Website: bh-photo
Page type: cross-sells
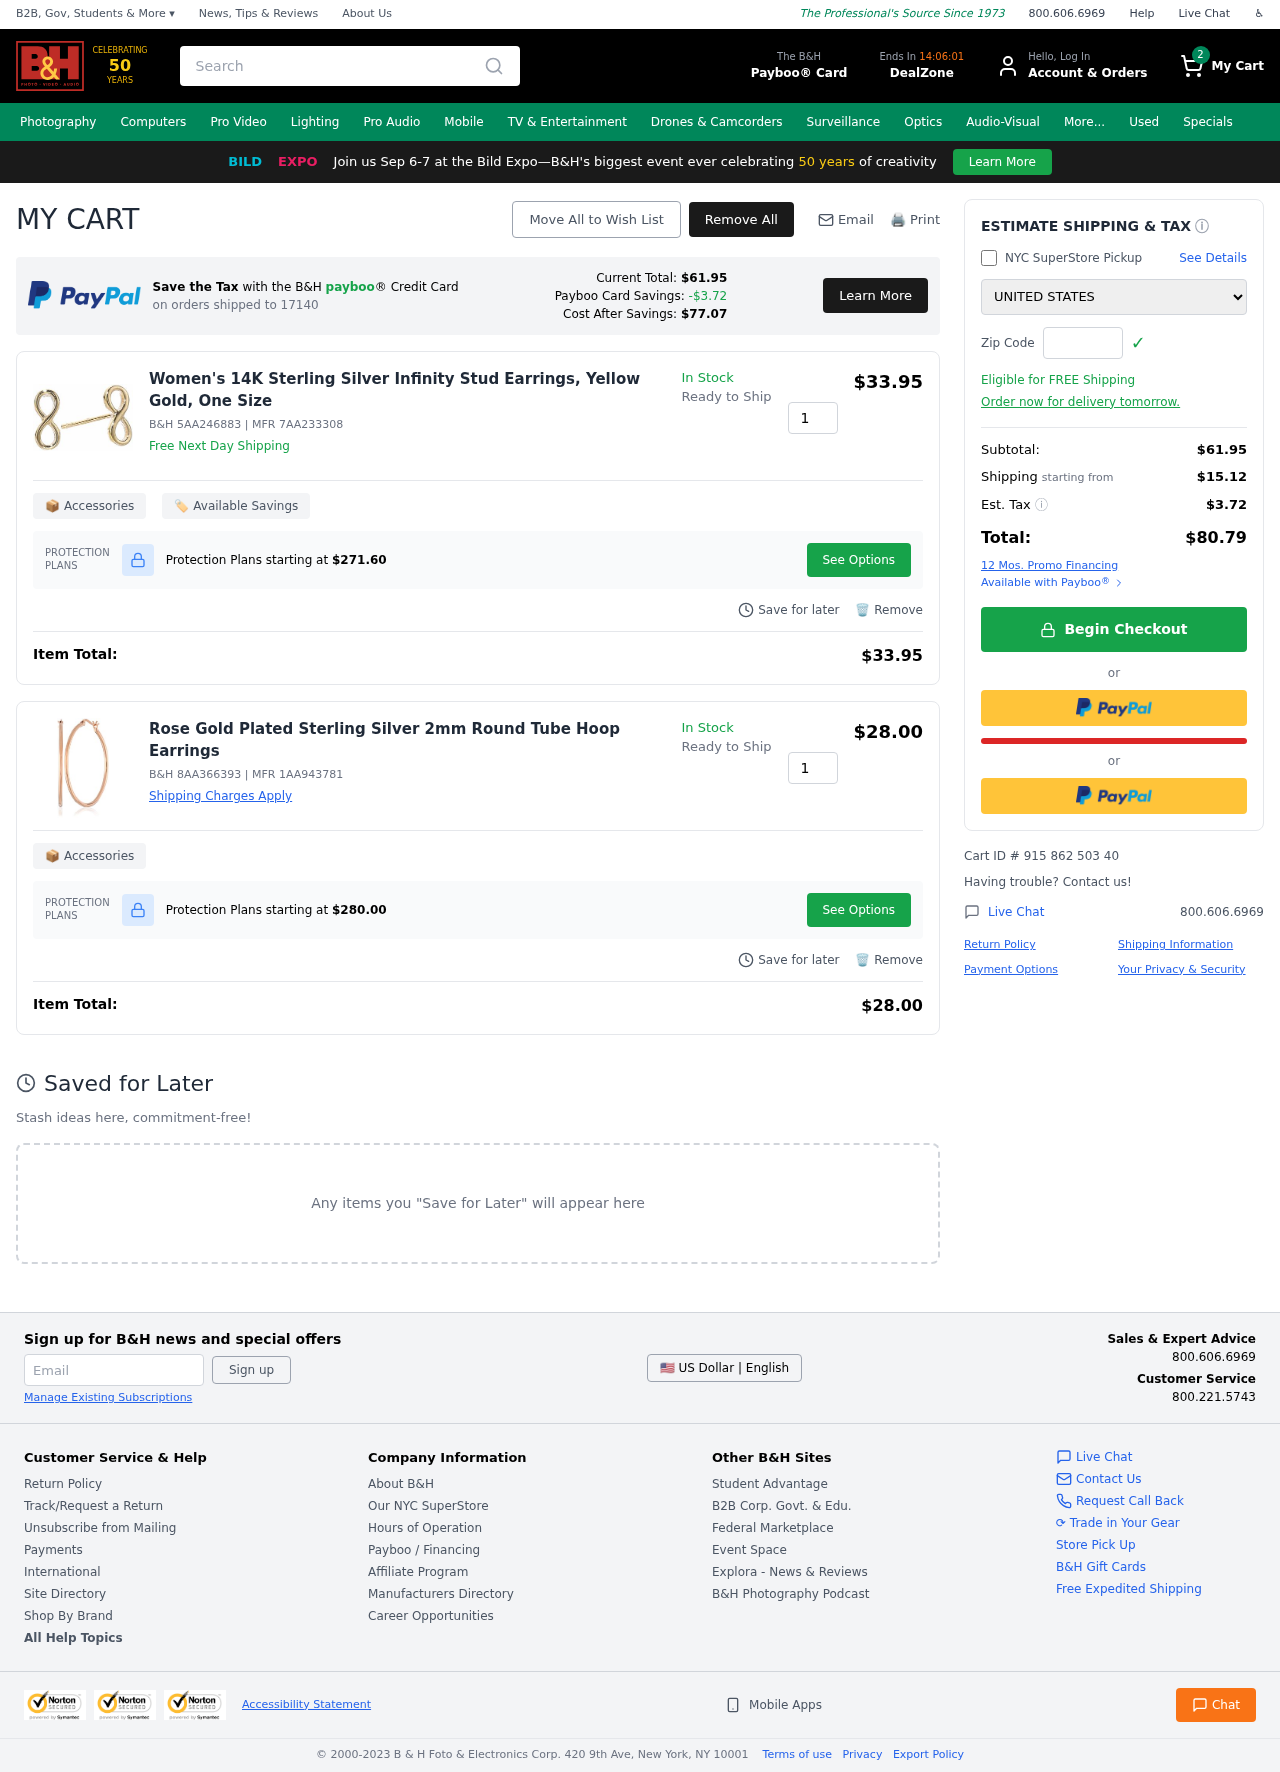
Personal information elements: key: PII_COUNTRY
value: United States
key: PII_POSTCODE
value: on orders shipped to 17140
Product elements: key: PRODUCT1_NAME
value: Women's 14K Sterling Silver Infinity Stud Earrings, Yellow Gold, One Size
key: PRODUCT1_PRICE
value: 33.95
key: PRODUCT1_QUANTITY
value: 1
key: PRODUCT2_NAME
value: Rose Gold Plated Sterling Silver 2mm Round Tube Hoop Earrings
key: PRODUCT2_PRICE
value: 28
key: PRODUCT2_QUANTITY
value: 1
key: PRODUCT1_SKU
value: B&H 5AA246883
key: PRODUCT1_MFR
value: MFR 7AA233308
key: PRODUCT1_PROTECTION_PRICE
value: $271.60
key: PRODUCT1_ITEM_TOTAL
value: $33.95
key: PRODUCT2_SKU
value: B&H 8AA366393
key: PRODUCT2_MFR
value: MFR 1AA943781
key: PRODUCT2_PROTECTION_PRICE
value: $280.00
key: PRODUCT2_ITEM_TOTAL
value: $28.00
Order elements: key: ORDER_NUM_ITEMS
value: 2
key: PAYBOO_CURRENT_TOTAL
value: $61.95
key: ORDER_SUBTOTAL
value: $61.95
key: ORDER_SHIPPING_COST
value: $15.12
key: ORDER_TAX
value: $3.72
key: ORDER_TOTAL
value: $80.79
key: ORDER_ID
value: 915 862 503 40
Search elements: key: HEADER_SEARCH
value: Search
Other elements: key: PAYBOO_SAVINGS
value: -$3.72
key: PAYBOO_COST_AFTER_SAVINGS
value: $77.07